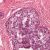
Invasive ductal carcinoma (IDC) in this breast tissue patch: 0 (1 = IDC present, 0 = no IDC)